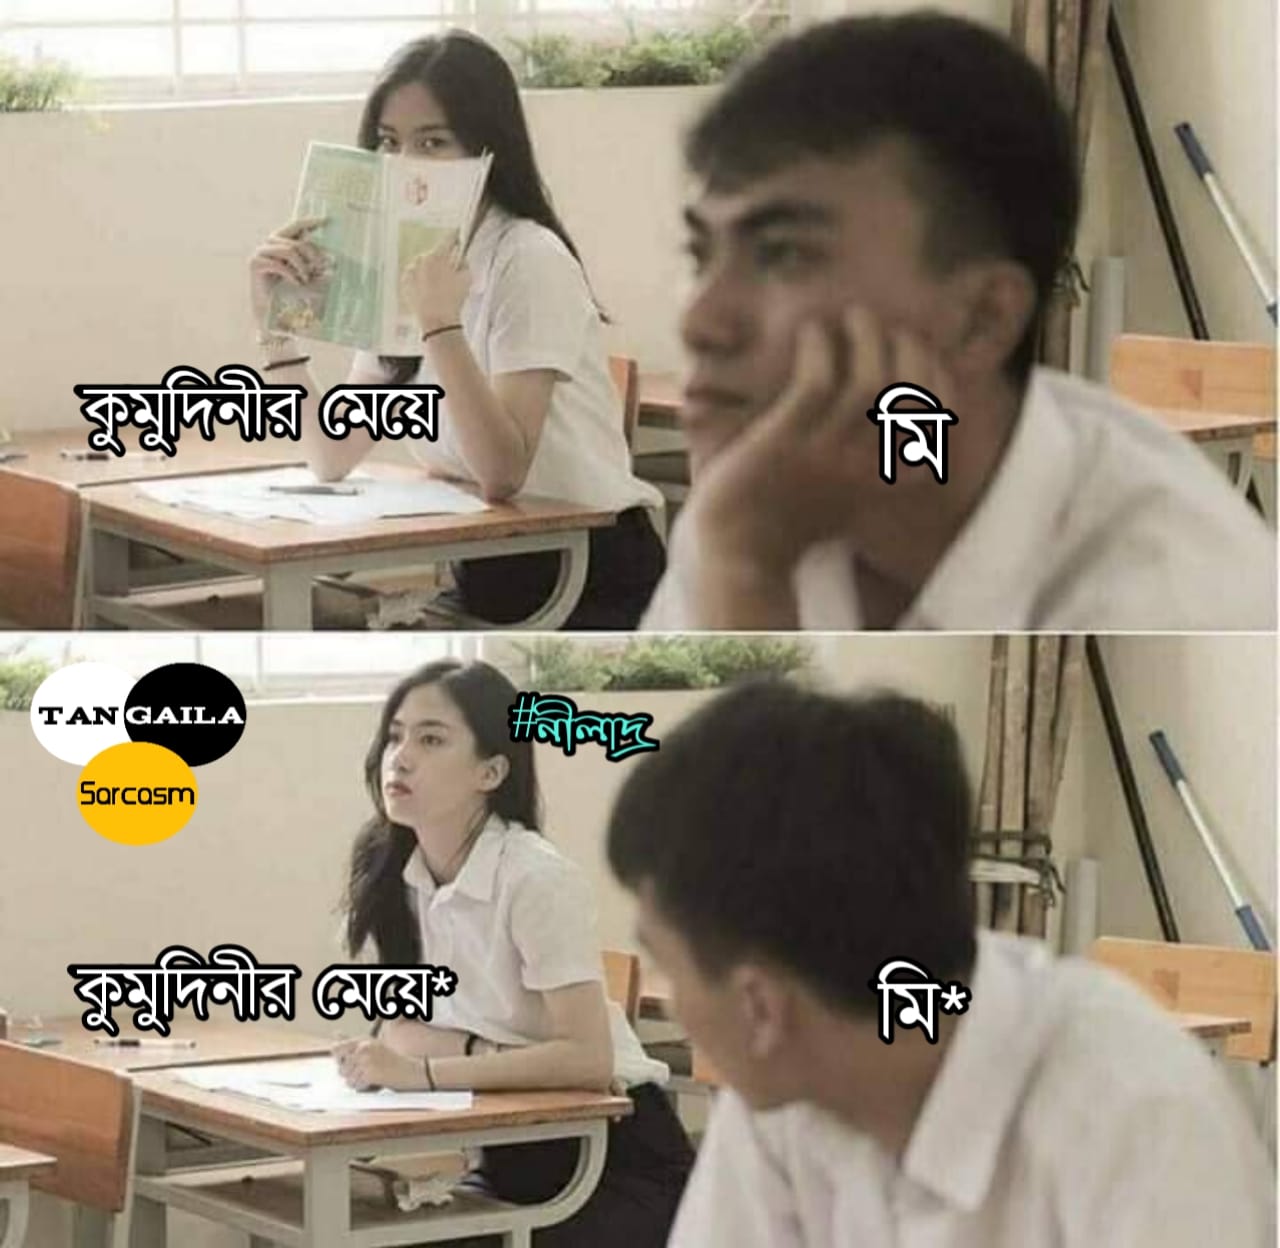
Caption: কুমুদিনীর মেয়ে    মি    কুমুদিনীর মেয়ে*   মি*
Label: non-hate